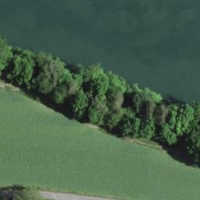
EUNIS habitat code: 15
Species observed at this site:
Salvia pratensis
Euphorbia cyparissias
Helix pomatia